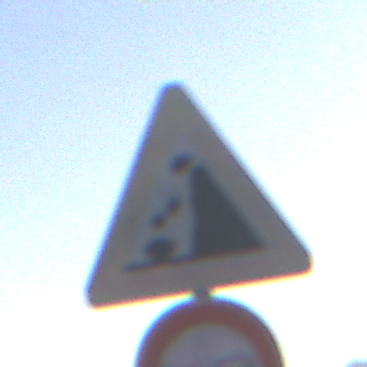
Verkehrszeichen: SteinschlagRechts
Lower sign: Ueberholverbot
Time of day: SunriseSunset
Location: Outdoor (Nature)
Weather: Clear
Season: NotSpecified
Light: Natural